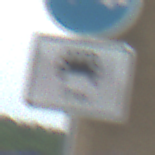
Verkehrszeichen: MehrfachbesetzePersonenkraftwagenFrei
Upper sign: Busssonderstreifen
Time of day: Midday
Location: Roofed (Beach)
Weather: Overcast
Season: NotSpecified
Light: Natural